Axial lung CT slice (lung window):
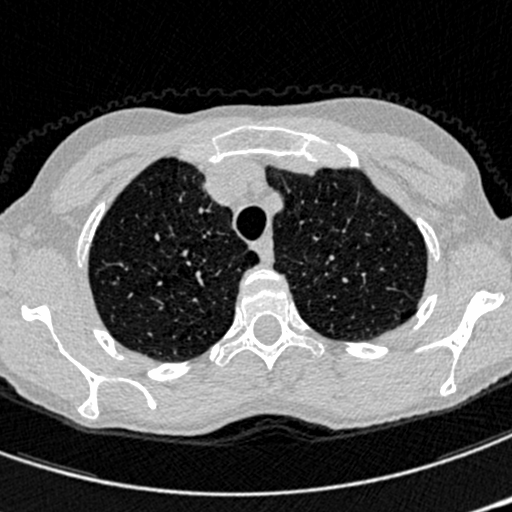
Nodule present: no